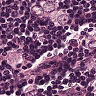
Metastatic tissue present: yes